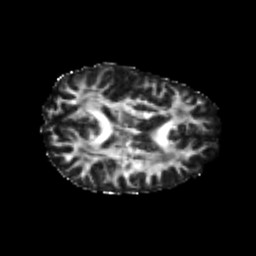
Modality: FA
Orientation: axial
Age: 22
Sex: male
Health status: healthy
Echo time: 0.074 s